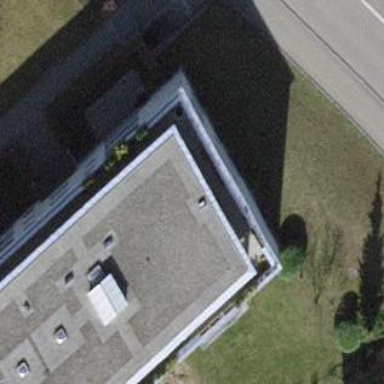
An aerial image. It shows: Flat-roofed building.